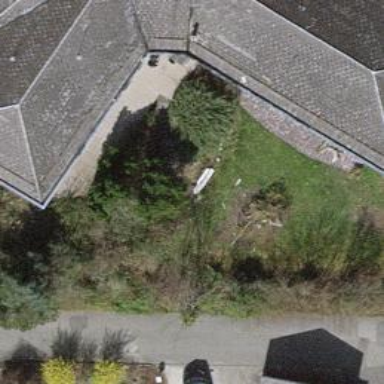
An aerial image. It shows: Deciduous broadleaved tree in garden.